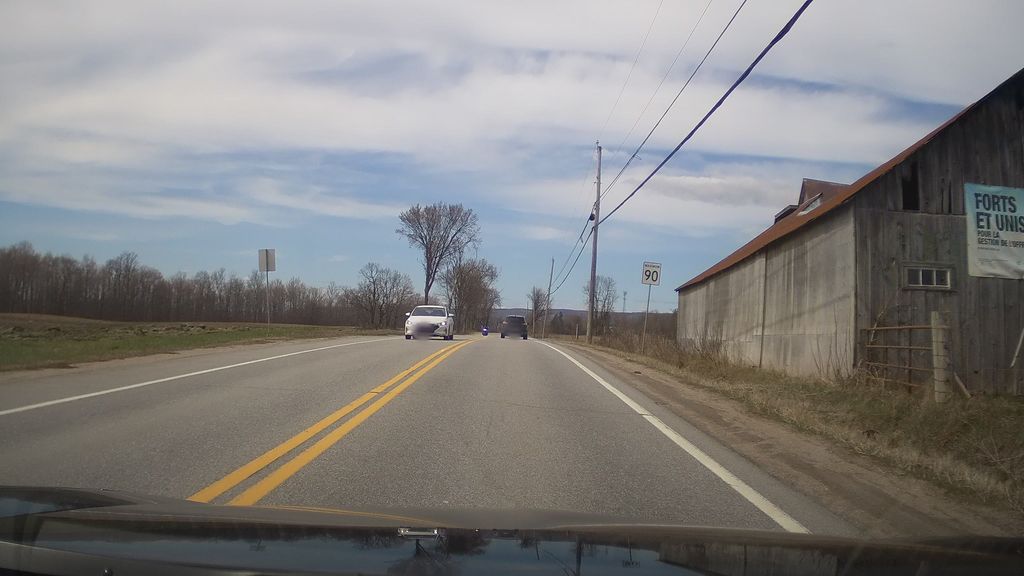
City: ottawa-gatineau